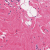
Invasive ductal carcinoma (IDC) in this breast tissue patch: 0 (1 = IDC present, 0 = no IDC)